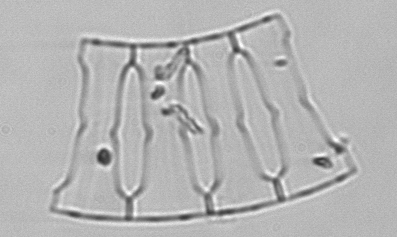
Label: Eucampia